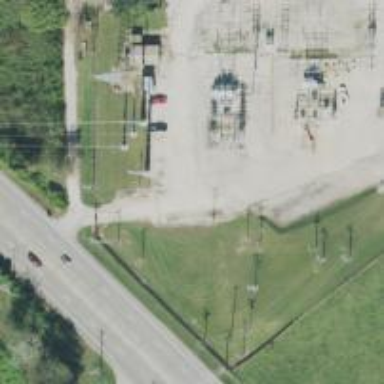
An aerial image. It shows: Power pole.